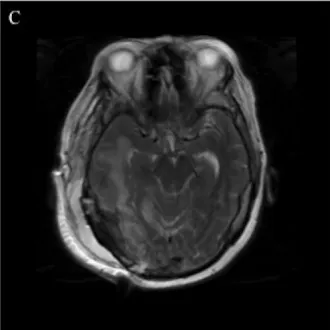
Resection of Dural-based Brain Metastasis. Pre- and postoperative MRI images demonstrate resection of a breast cancer dural-based metastasis. Postoperative T2.
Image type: radiology (mri)